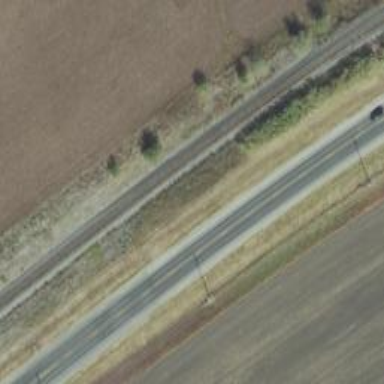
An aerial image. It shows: Railway track.